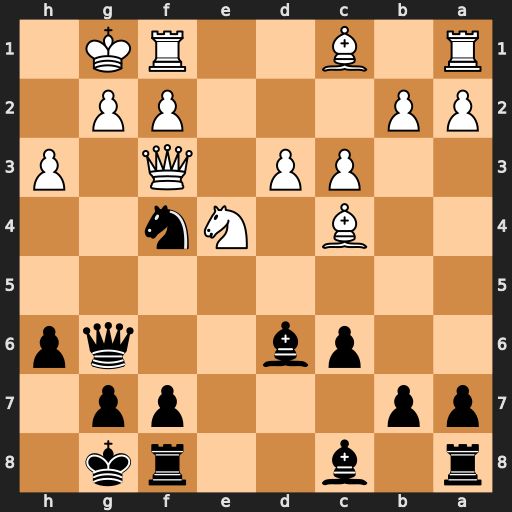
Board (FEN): r1b2rk1/pp3pp1/2pb2qp/8/2B1Nn2/2PP1Q1P/PP3PP1/R1B2RK1
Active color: b
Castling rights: -
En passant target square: -
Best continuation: Nxh3+ Kh1 Bg4 Qxh3 Bxh3